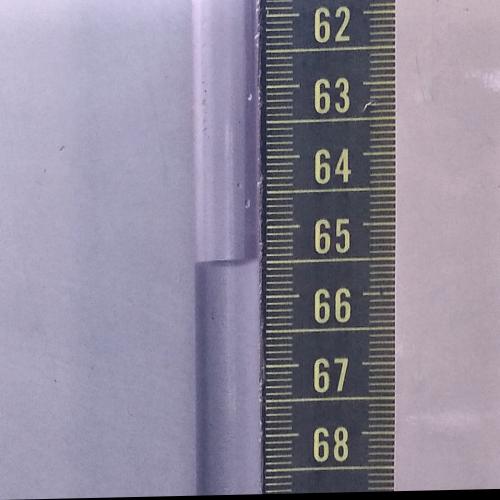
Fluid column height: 65.5 cm